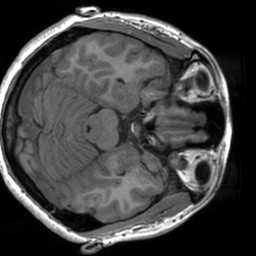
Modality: T1w
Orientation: axial
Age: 20
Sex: female
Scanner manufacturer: siemens
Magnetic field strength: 3 T
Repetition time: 1.9 s
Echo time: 0.00226 s